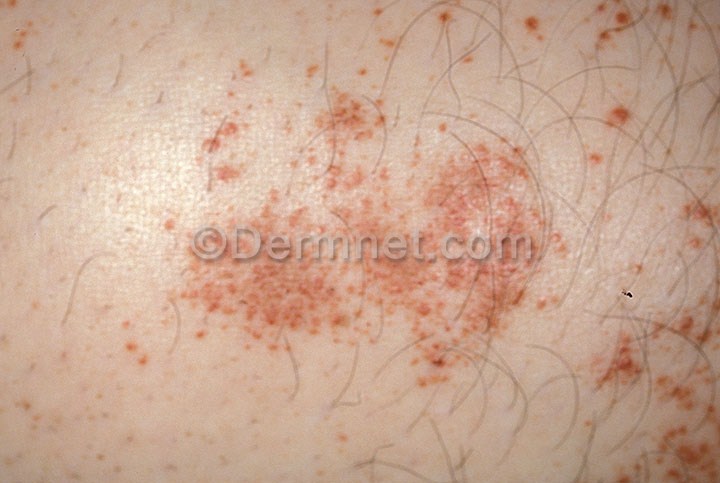
Disease: Vasculitis Photos